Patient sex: F
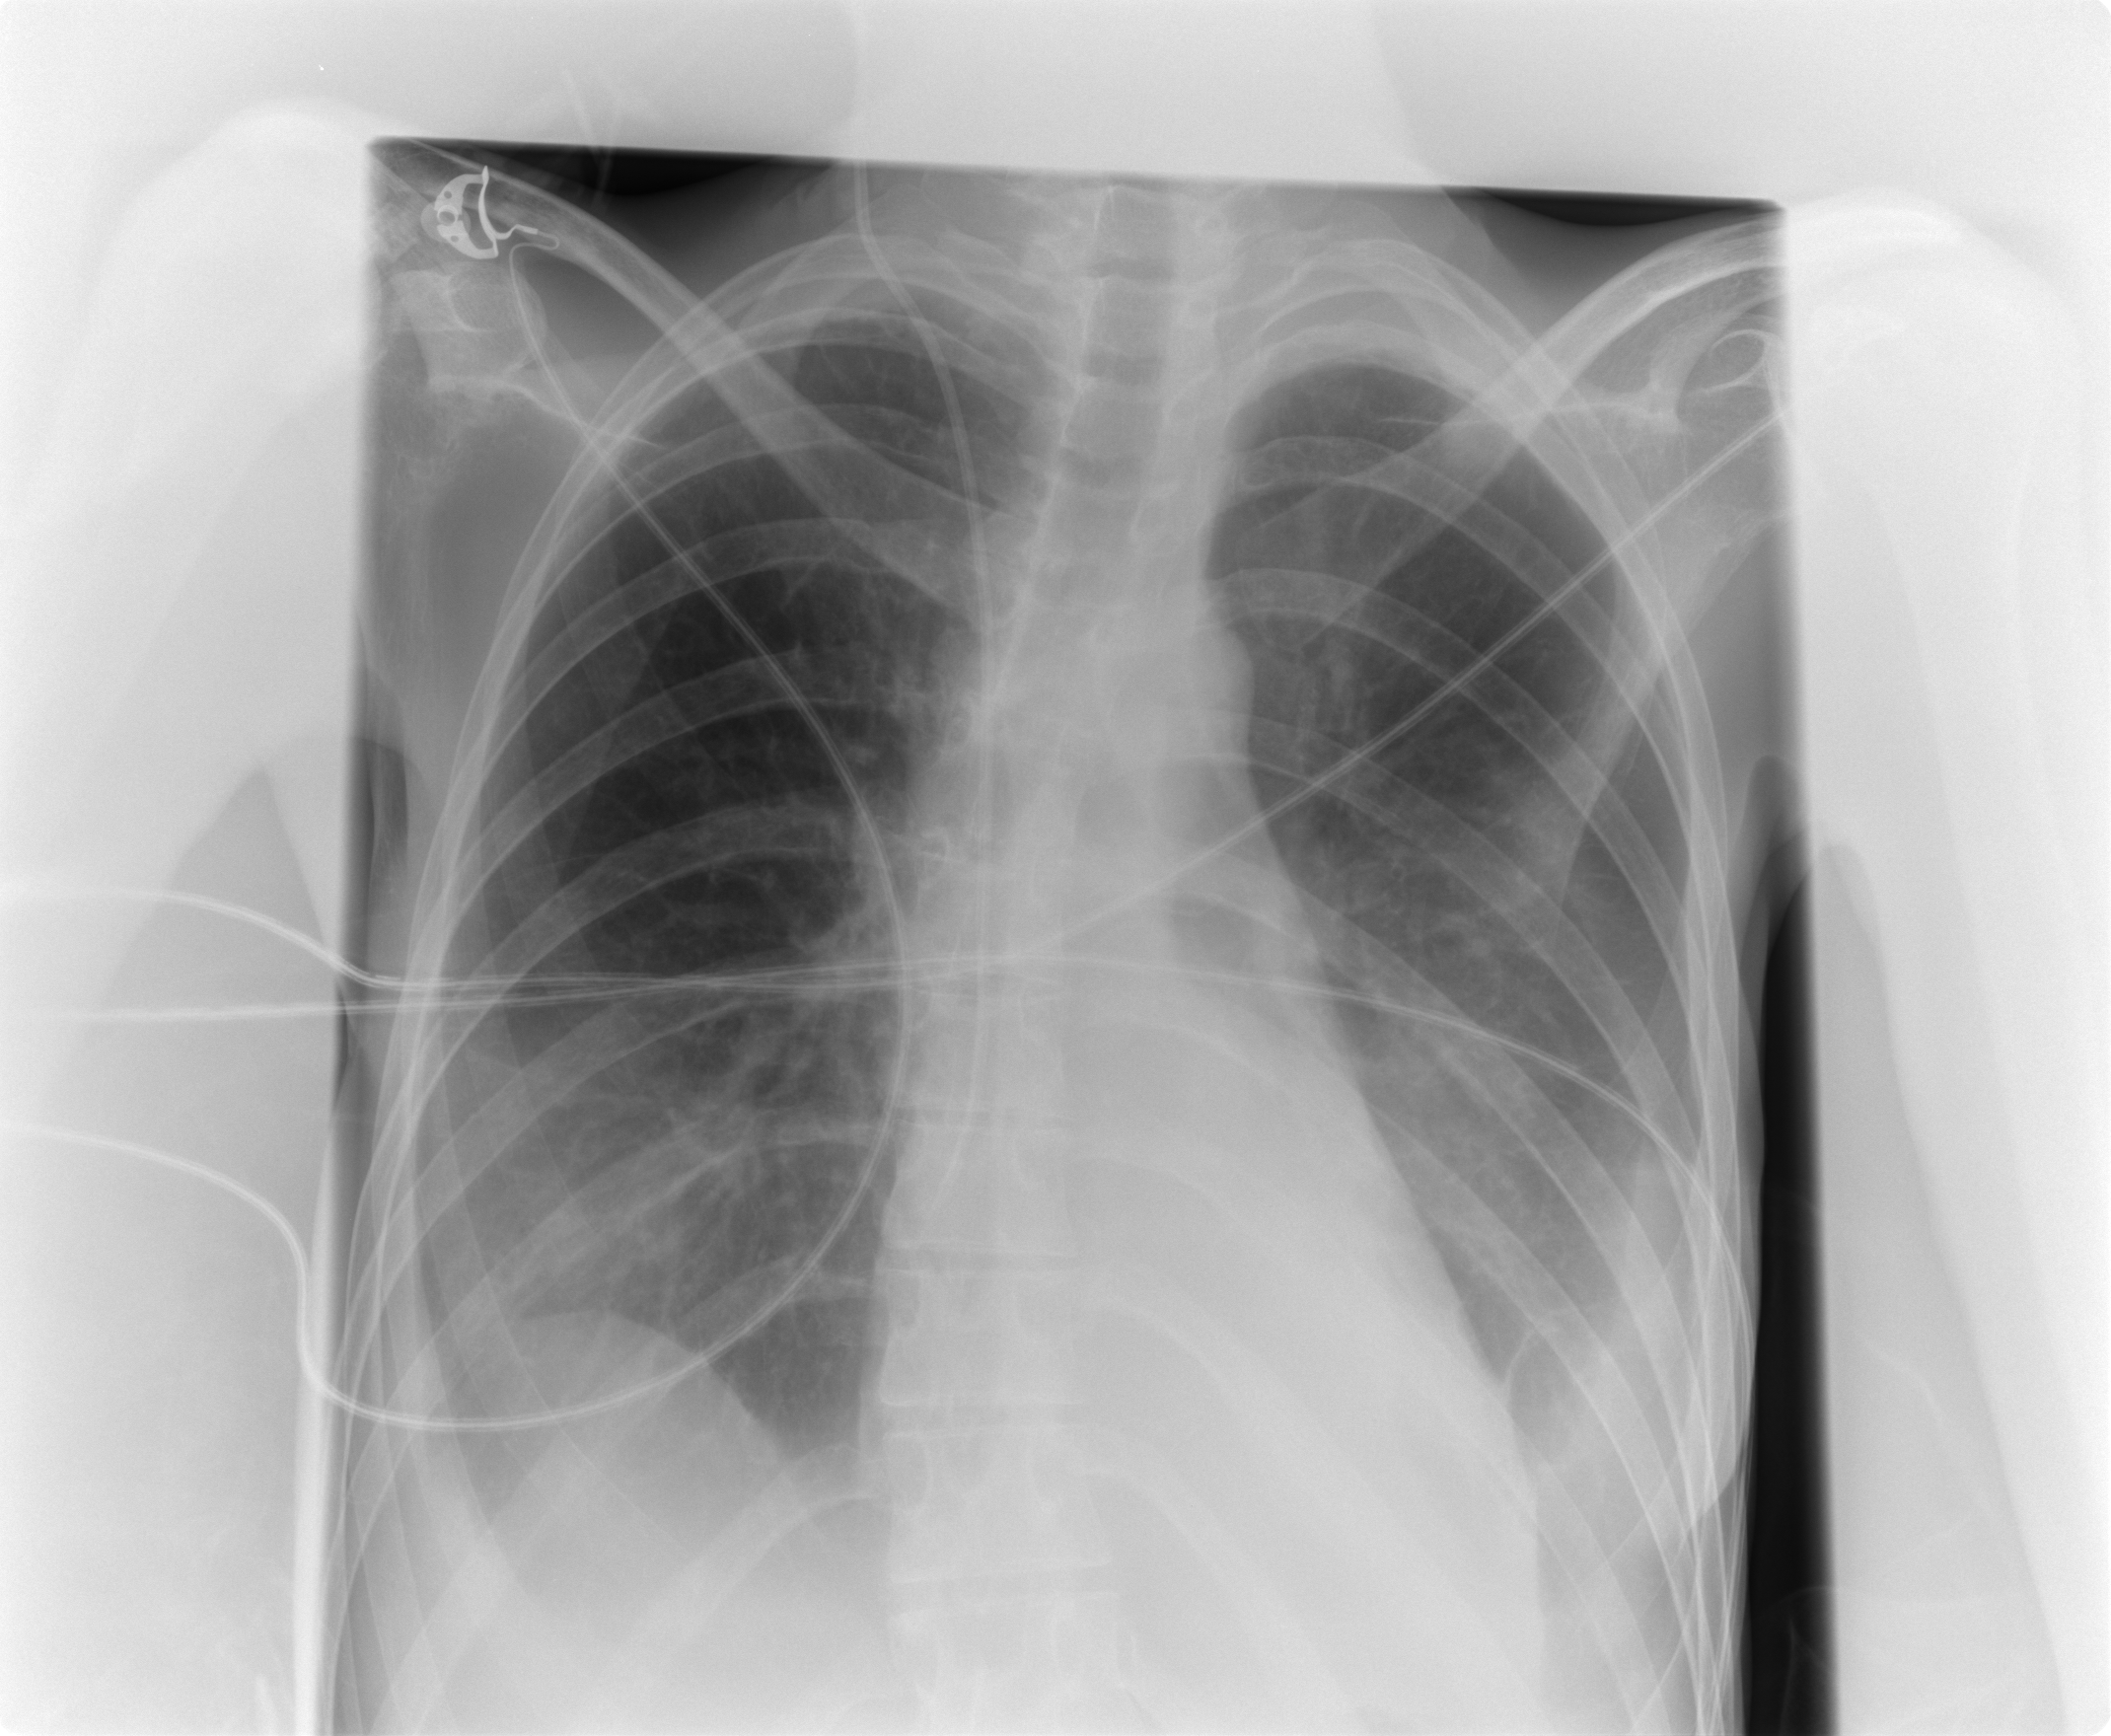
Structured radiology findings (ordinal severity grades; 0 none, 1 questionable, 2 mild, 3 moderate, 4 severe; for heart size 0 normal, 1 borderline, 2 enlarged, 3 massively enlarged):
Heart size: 0
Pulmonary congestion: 0
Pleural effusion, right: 1
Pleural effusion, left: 2
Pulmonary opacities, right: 0
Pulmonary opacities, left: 0
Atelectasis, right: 2
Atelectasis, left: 2